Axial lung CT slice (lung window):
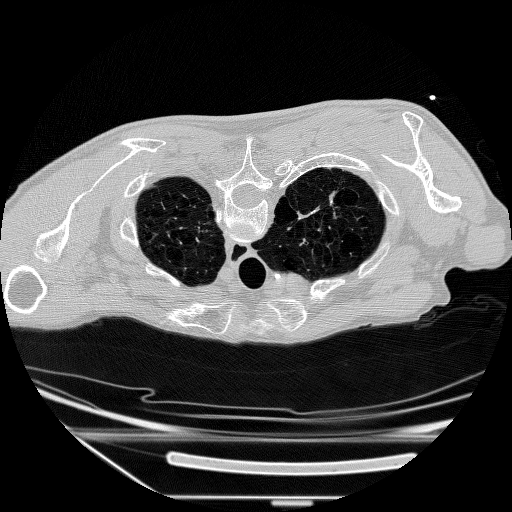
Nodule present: no